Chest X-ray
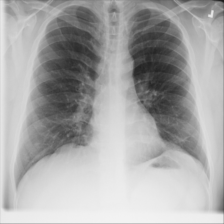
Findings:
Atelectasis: negative
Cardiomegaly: negative
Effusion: negative
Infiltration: negative
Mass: negative
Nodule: negative
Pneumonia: negative
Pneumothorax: negative
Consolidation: negative
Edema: negative
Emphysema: negative
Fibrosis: negative
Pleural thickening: negative
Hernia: negative